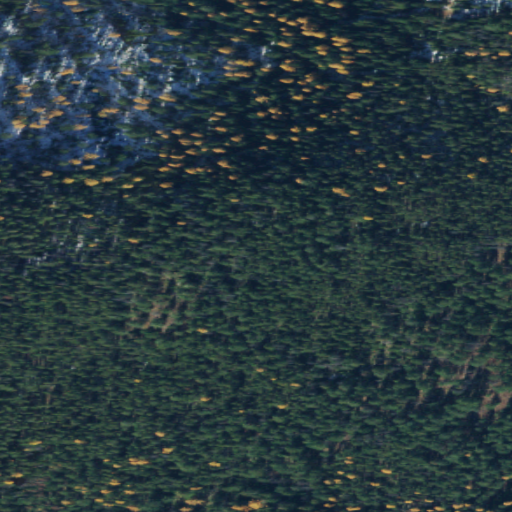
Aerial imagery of mountain in Washington named Lead Hill containing evergreen forest and shrub